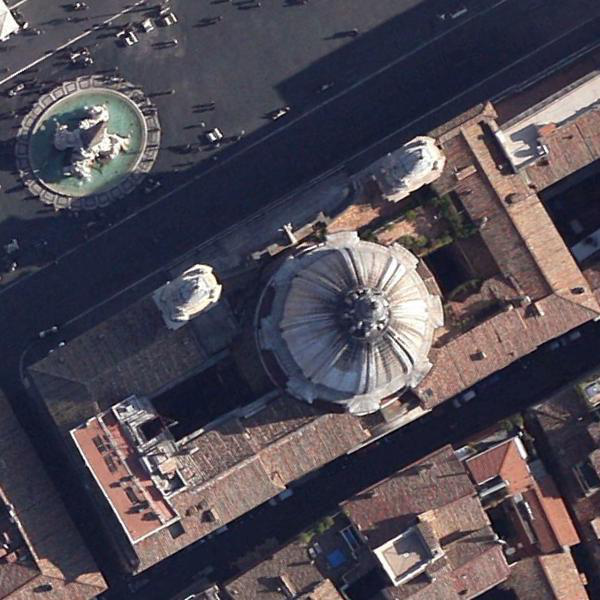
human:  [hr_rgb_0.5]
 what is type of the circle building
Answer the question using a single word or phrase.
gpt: church